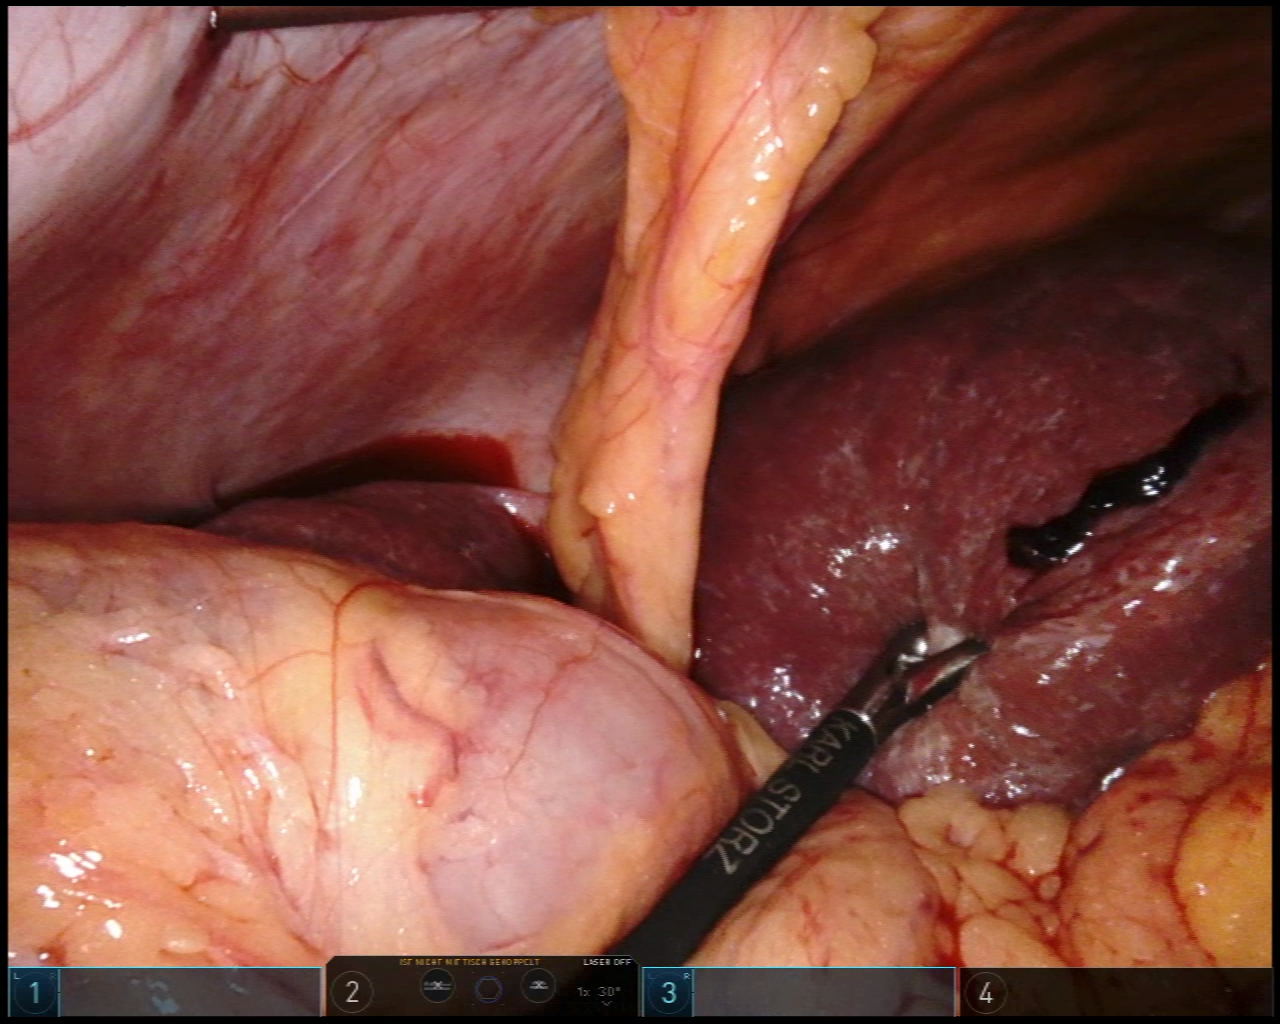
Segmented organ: liver
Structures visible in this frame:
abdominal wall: yes
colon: yes
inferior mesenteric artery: no
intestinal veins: no
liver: yes
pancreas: no
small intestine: no
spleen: no
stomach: no
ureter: no
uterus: no
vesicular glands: no